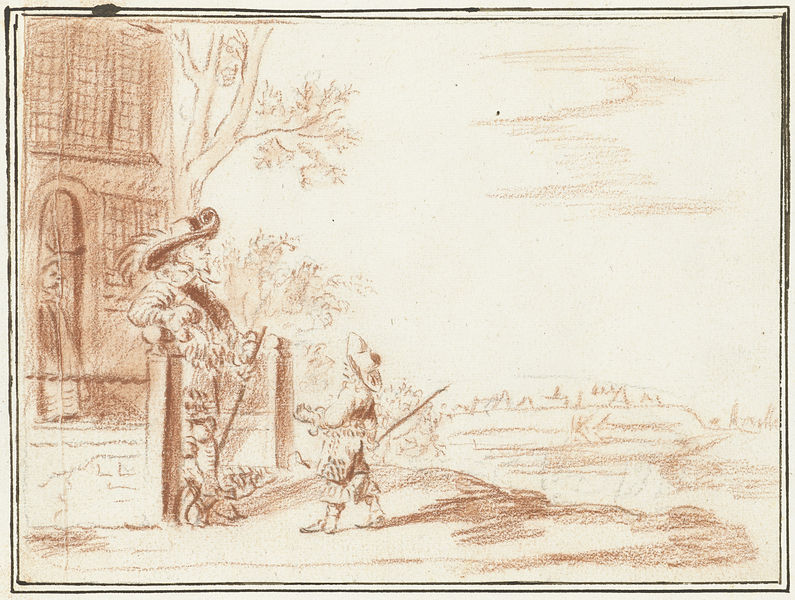
Titel: Twee heren en een jongen (page?) bij een landhuis
Künstler: Gesina ter Borch
Standort: Amsterdam
Institution: Rijksmuseum
Schlagwörter: baum, feder, felsen, himmel, mann, schatten, wasser, landschaft, menschen, stadt, braun, fenster, hintergrund, hut, männer, skizze, tür, zeichnung, ausblick, blick, gebäude, haus, rot, weg, zaun, bart, kleidung, stehen, stein, herr, niederlande, türbogen, horizont, häuser, kirche, boden, kind, stock, federhut, spanien, bogen, stab, dächer, mauer, rundbogen, fluß, junge, schick, tor, eingang, spaziergang, kohle, kater, schraffur, schwarzweiß, schwert, soldat, degen, stiefel, entwurf, hauseingang, zwerg, rötel, bäum, kleiner mann, gestiefelter kater